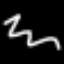
Label: squiggle